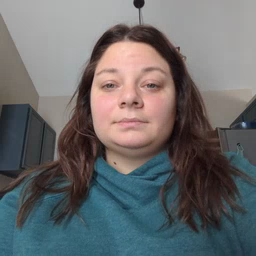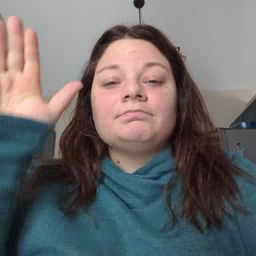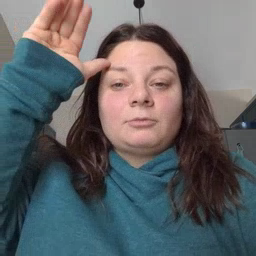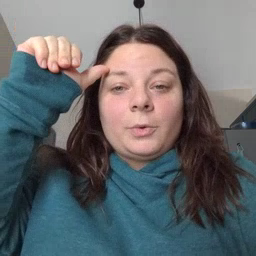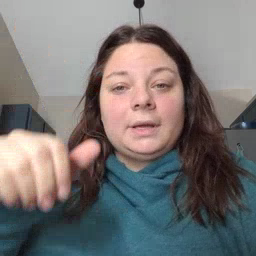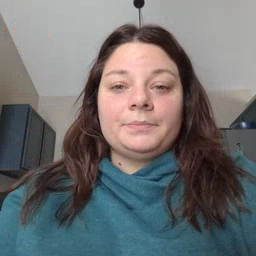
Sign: donkey